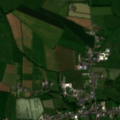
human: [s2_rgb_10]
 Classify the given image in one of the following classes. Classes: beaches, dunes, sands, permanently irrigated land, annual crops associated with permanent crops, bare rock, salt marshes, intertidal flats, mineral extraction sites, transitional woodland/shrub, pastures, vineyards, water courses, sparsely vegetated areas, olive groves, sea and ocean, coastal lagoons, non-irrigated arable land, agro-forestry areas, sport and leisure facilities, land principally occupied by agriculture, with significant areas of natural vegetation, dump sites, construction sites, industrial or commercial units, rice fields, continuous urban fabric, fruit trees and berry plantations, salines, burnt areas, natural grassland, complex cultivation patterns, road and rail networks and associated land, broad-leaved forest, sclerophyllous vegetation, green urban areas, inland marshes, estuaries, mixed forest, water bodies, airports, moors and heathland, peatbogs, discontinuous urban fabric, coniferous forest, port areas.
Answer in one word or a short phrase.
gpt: discontinuous urban fabric, pastures